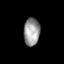
Tissue: lung
Cell type: Endothelial cells
Senescence score: 0.6109
Nuclear area (px): 438
Mean DAPI intensity: 152.788